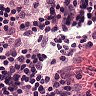
Metastatic tissue present: no